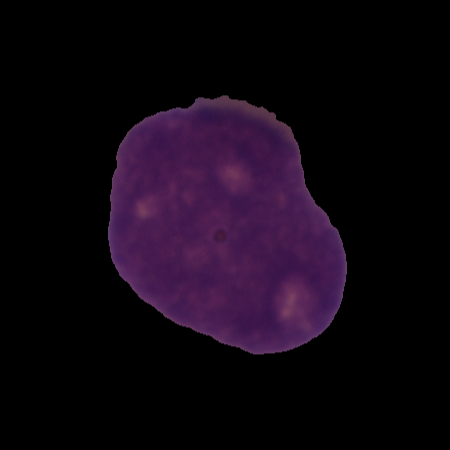
Label: cancer